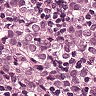
Metastatic tissue present: yes